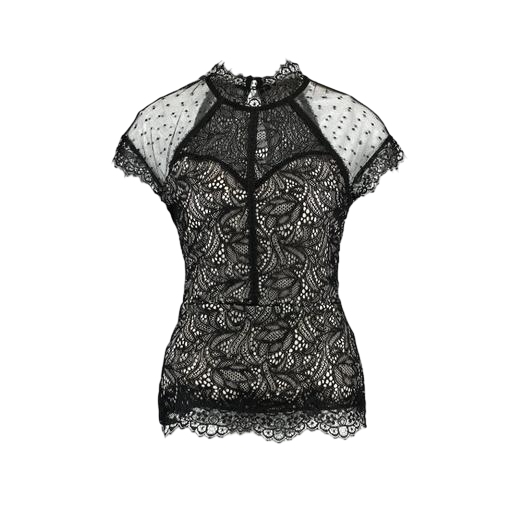
black lacey mesh-paneled top, black ruby lace high neck top, black lace-accented top, white background